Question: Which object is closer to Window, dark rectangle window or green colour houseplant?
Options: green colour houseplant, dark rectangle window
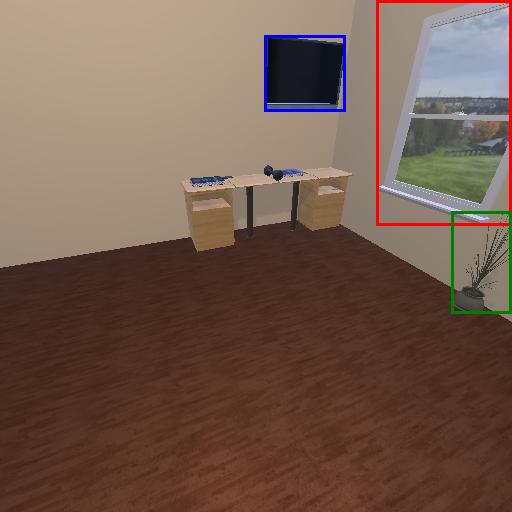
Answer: green colour houseplant